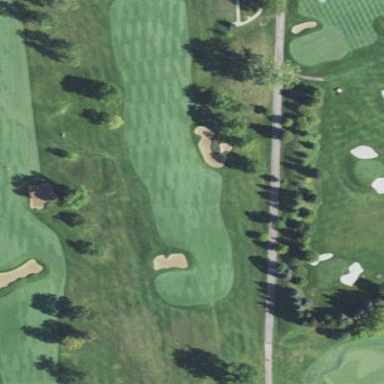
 part of golf course fairway. It is used for the sport of golf."